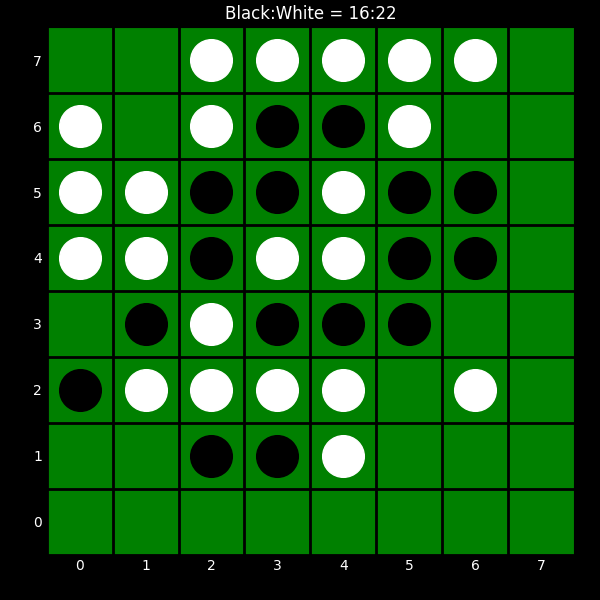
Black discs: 16
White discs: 22